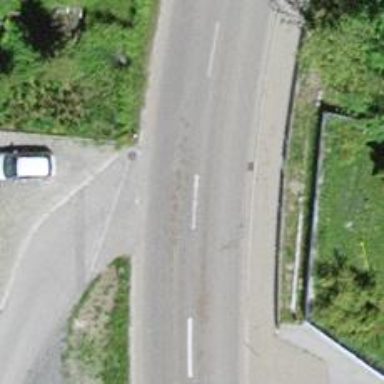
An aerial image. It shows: Secondary road with asphalt surface.